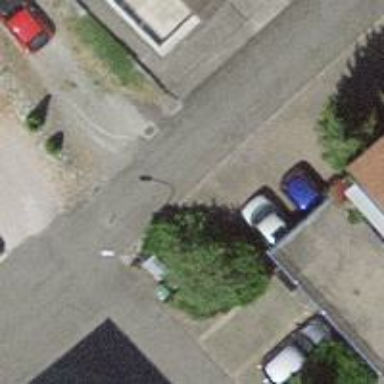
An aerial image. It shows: Bollard.